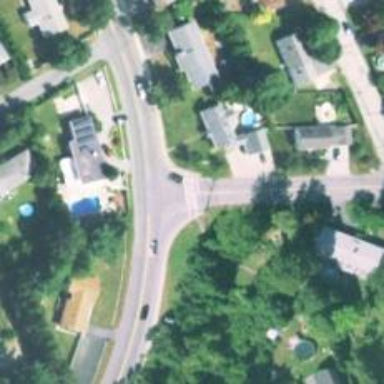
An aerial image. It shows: Marked road crossing.